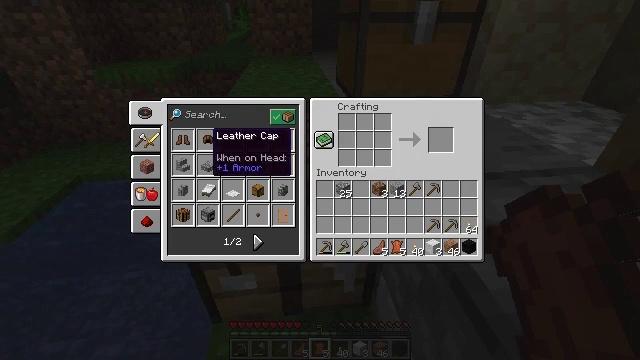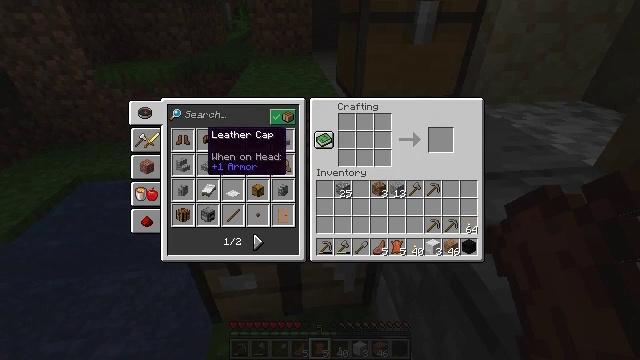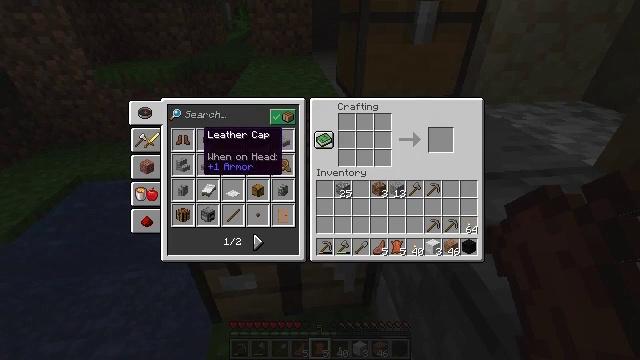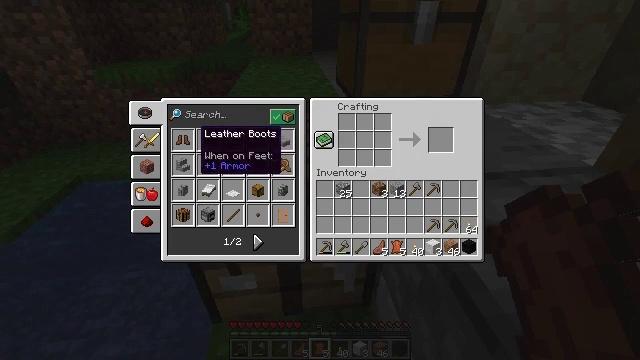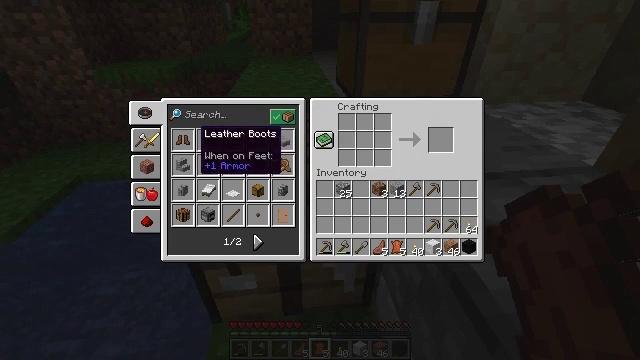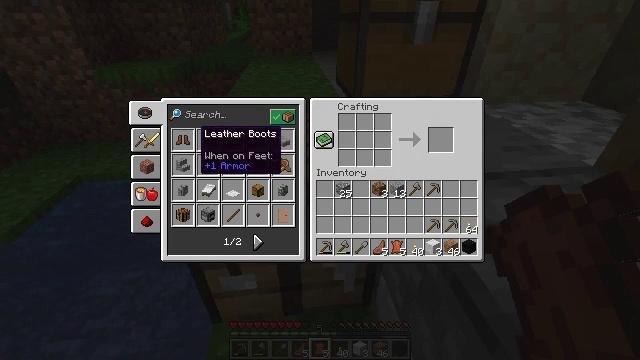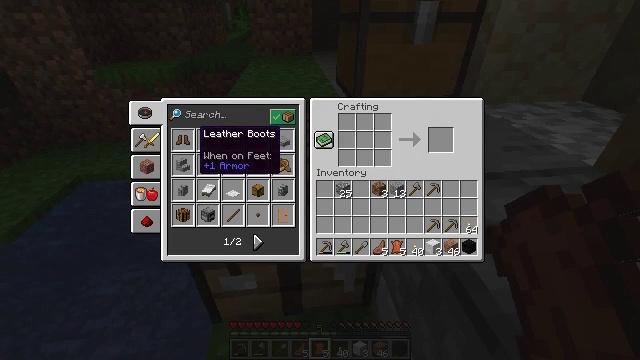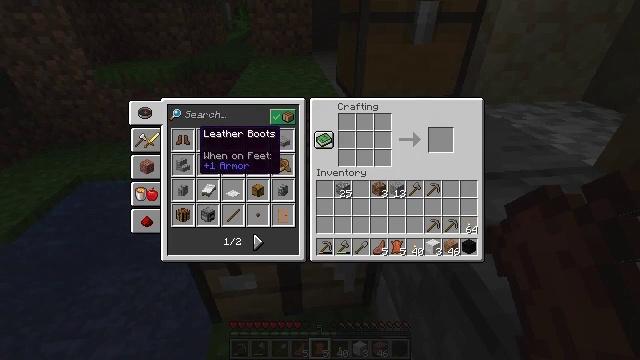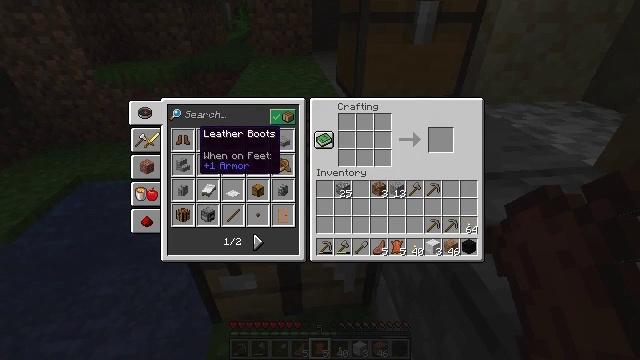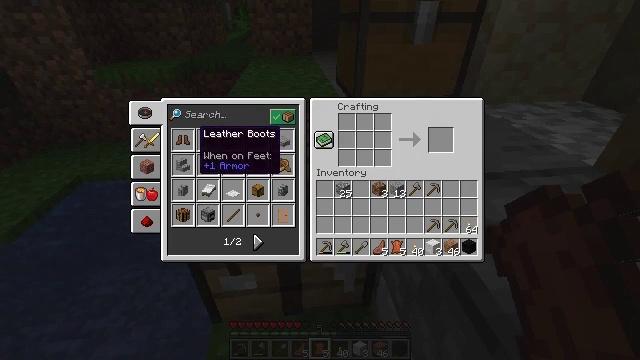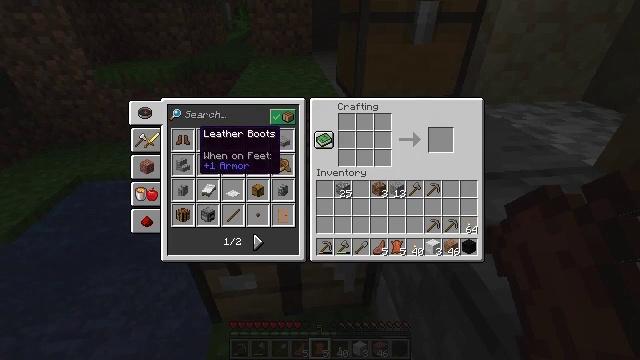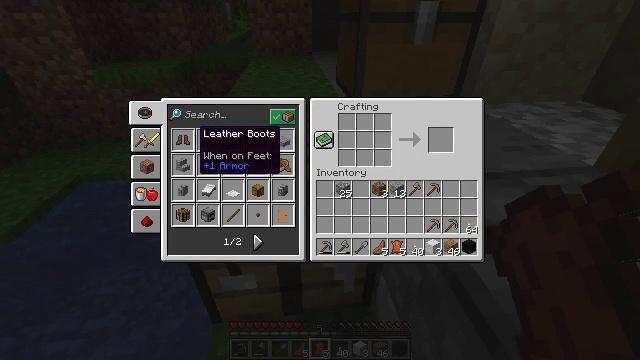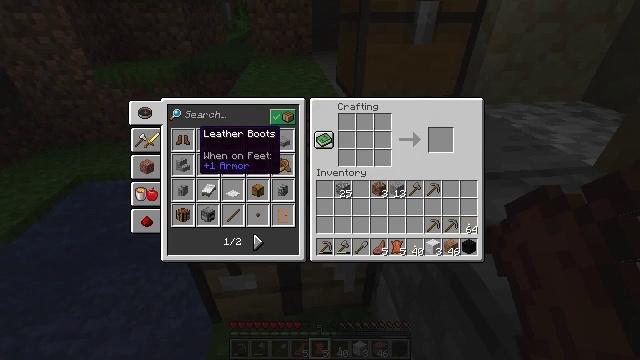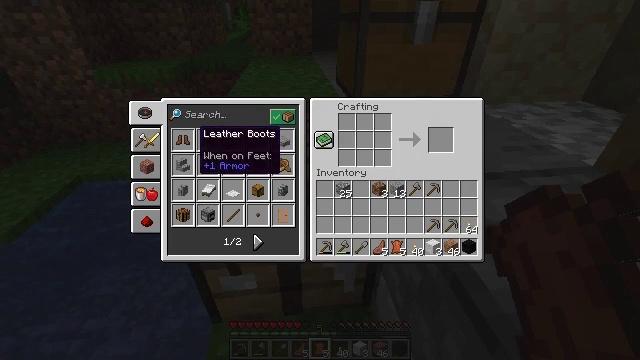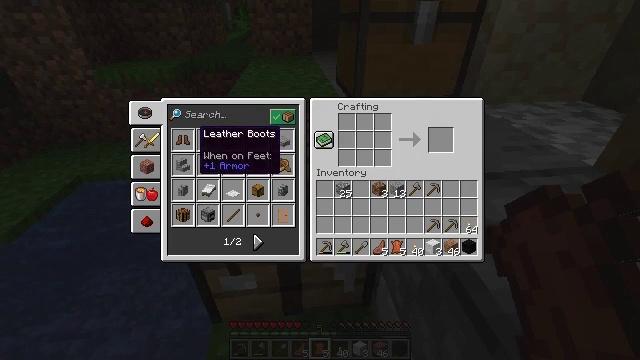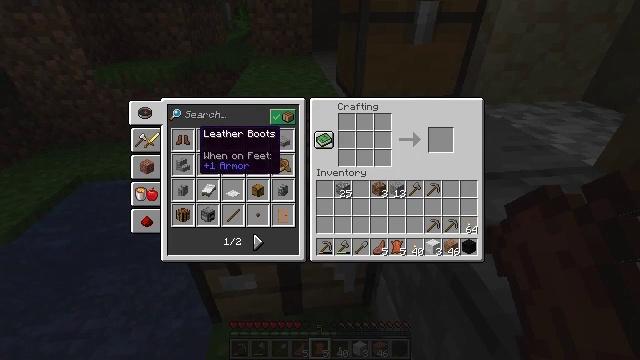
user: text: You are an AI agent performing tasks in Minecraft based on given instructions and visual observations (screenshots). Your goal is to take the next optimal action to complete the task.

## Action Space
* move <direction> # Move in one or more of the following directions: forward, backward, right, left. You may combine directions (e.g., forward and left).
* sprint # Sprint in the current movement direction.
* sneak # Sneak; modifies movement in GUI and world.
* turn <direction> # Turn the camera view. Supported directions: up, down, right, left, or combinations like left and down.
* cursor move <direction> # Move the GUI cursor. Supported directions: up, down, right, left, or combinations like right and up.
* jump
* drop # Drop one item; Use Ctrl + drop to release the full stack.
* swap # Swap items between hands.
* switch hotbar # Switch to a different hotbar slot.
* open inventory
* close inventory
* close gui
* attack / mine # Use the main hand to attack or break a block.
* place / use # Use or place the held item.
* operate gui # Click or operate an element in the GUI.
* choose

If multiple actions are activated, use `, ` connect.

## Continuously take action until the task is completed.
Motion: motion action
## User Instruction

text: Get leather boots using leather in the crafting table.
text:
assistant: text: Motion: no_op
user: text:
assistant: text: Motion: no_op
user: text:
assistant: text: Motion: no_op
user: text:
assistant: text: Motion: no_op
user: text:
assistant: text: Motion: no_op
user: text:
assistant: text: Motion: no_op
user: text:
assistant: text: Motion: no_op
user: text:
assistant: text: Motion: no_op
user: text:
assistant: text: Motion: no_op
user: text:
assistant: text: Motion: no_op
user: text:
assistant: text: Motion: no_op
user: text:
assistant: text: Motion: no_op
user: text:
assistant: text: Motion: operate gui
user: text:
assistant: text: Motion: operate gui
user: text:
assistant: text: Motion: operate gui
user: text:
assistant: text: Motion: no_op
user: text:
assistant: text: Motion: no_op
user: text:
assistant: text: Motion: cursor move right
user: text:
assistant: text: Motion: cursor move right
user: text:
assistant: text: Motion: cursor move right
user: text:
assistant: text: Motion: cursor move right
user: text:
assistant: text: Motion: no_op
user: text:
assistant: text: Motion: cursor move right and down
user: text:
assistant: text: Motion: cursor move right and down
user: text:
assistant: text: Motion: cursor move right
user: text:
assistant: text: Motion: cursor move right
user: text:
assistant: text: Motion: no_op
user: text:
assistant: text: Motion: cursor move up
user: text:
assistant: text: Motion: cursor move up
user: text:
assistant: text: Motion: no_op